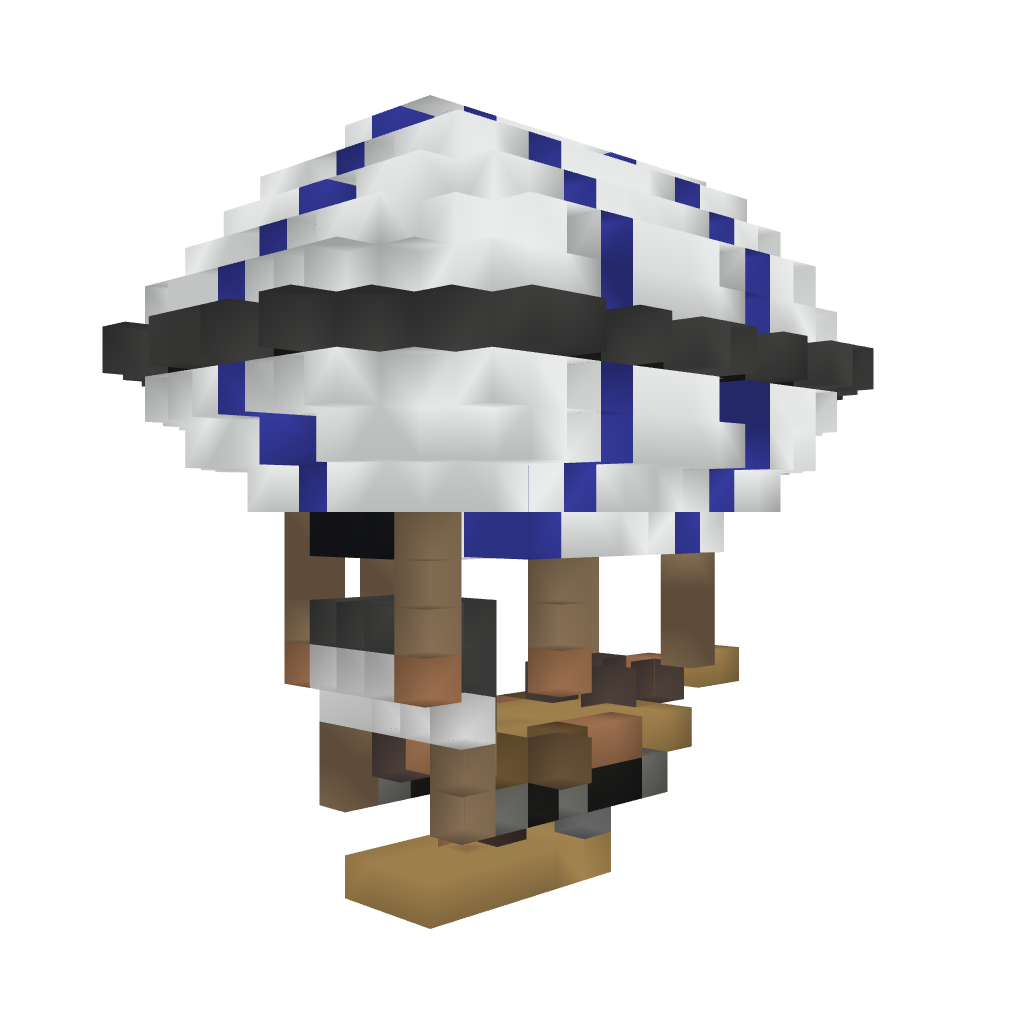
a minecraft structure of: Small airship